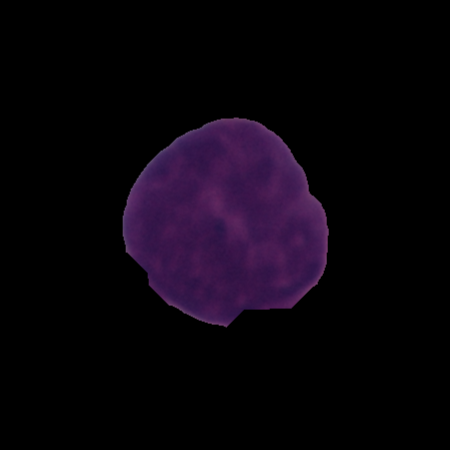
Label: cancer